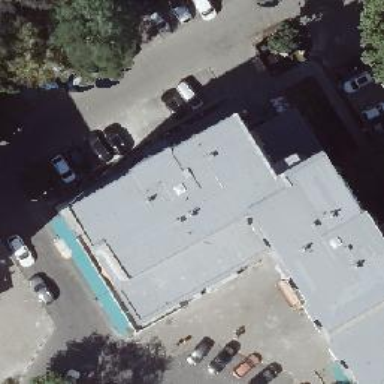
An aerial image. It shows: Supermarket.